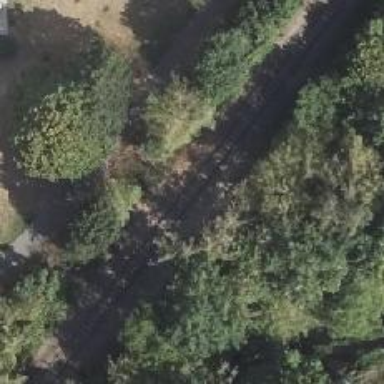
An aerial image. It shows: Railway crossing.